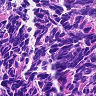
Metastatic tissue present: no